Question: This screen display an authentification code even on the lock screen.
I've googled it and found absolutely nothing about it. I even don't know the name of the component.
Is it possible to be a special push notification ?

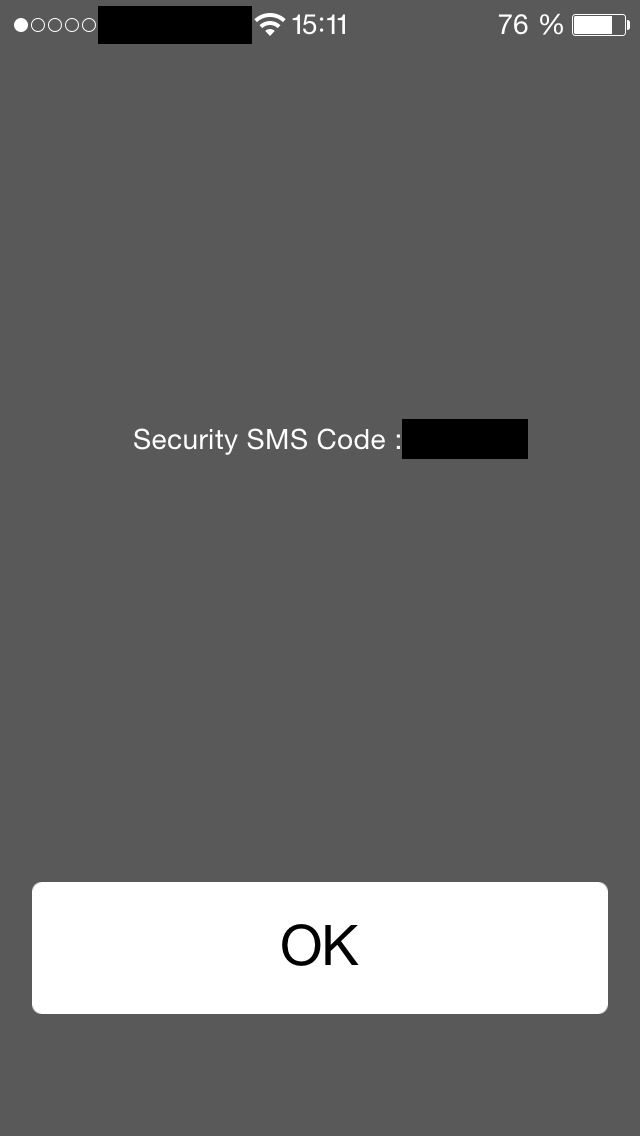
Answer: Found the answer !
This is a "Class 0 sms", that is displayed as full screen by the OS.
> Class 0 SMS: This message is displayed on the mobile phone immediately
and a message delivery report is sent back to the SC. The message does
not have to be saved in the mobile phone or on the SIM card (unless
selected to do so by the mobile user). This type is also referred to
as Flash SMS.
See for details :
<URL>